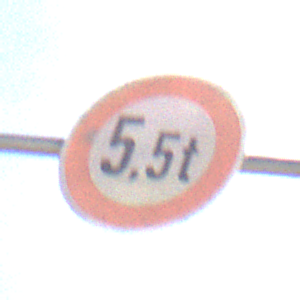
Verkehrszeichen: TatsaechlicheMasse
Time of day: Midday
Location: Outdoor (Nature)
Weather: Clear
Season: NotSpecified
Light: Natural